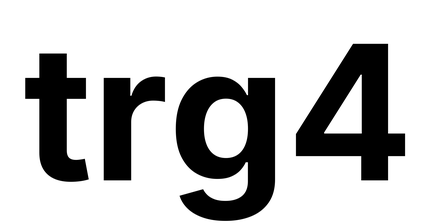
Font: Inter_Bold